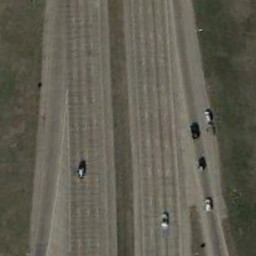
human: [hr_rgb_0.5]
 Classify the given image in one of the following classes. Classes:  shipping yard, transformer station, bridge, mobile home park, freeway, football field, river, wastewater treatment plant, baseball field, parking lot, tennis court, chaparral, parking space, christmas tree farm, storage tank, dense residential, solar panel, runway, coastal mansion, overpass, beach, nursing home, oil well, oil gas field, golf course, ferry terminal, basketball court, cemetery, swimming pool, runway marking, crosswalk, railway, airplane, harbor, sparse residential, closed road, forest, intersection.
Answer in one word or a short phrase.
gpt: freeway